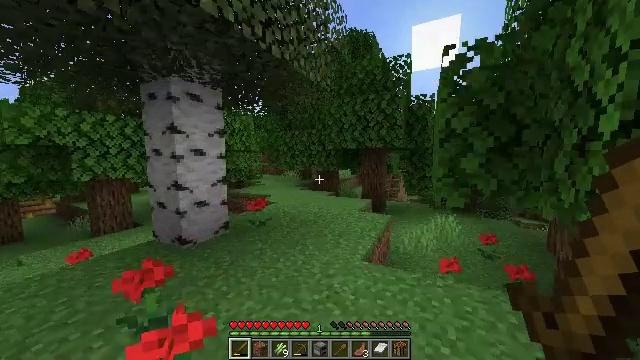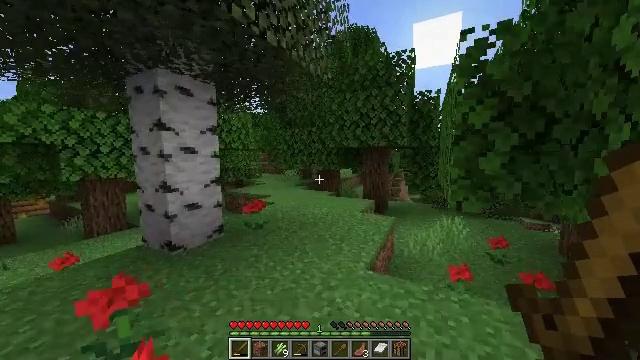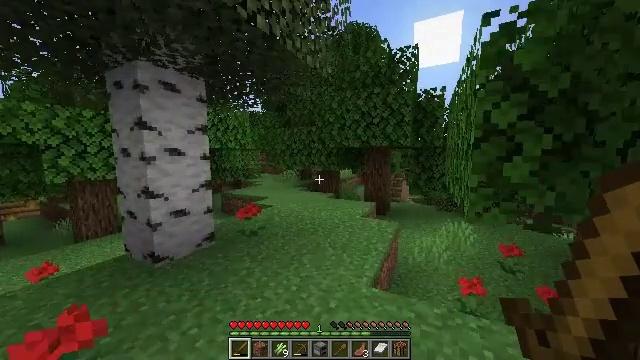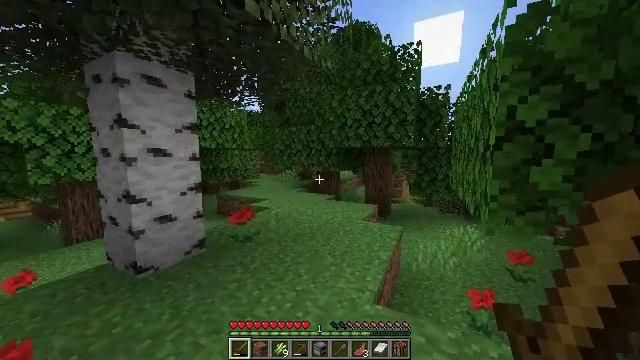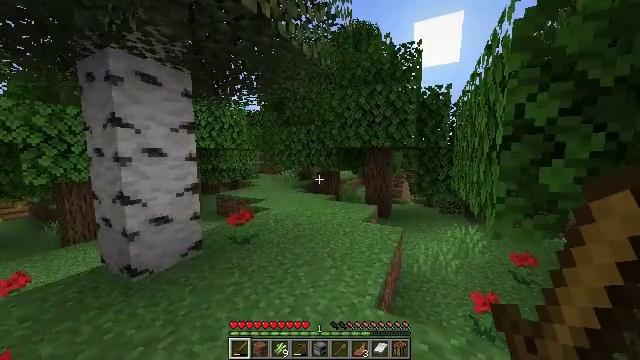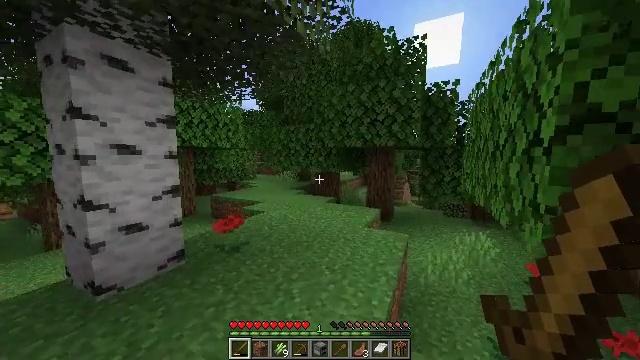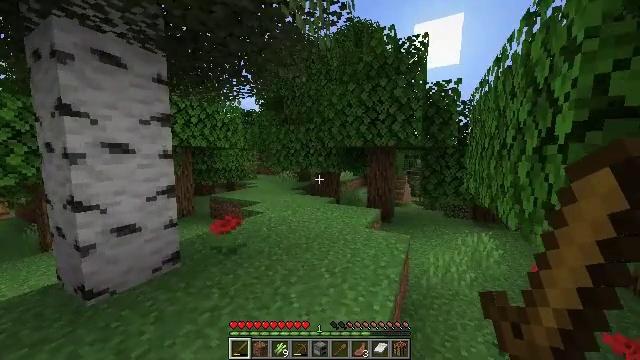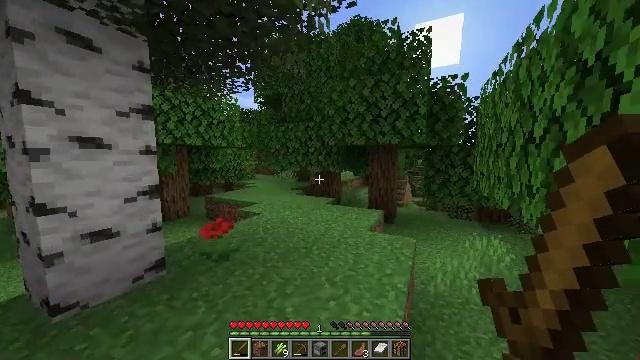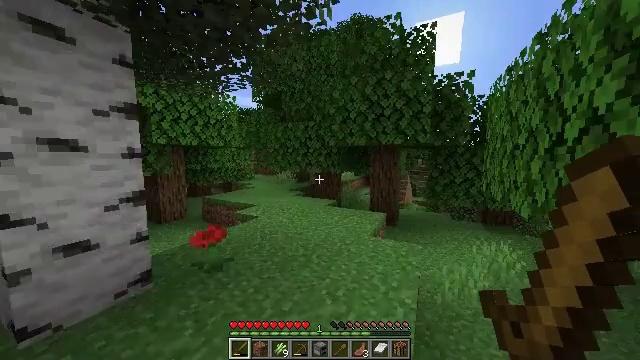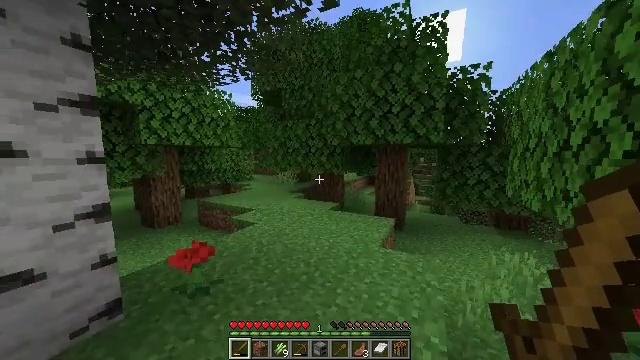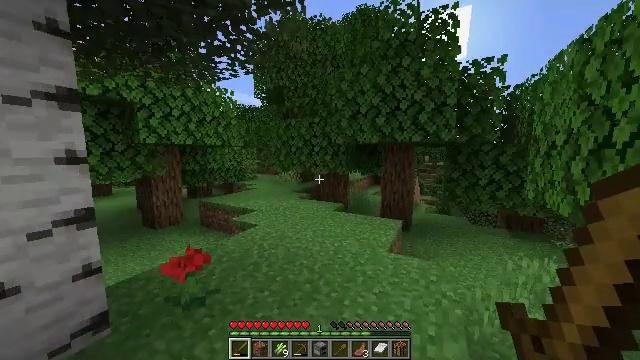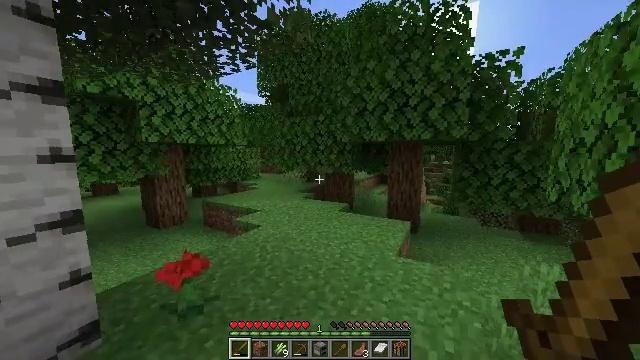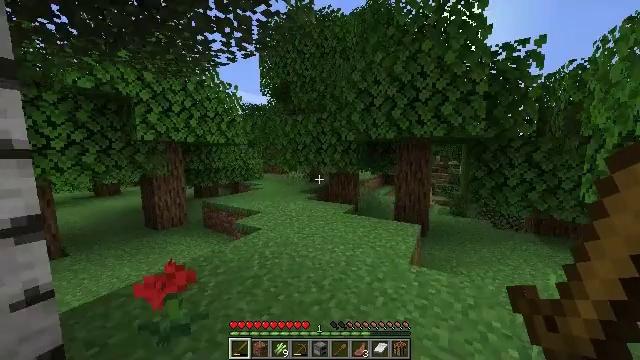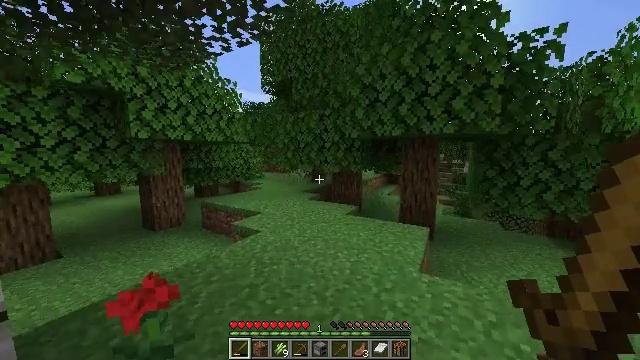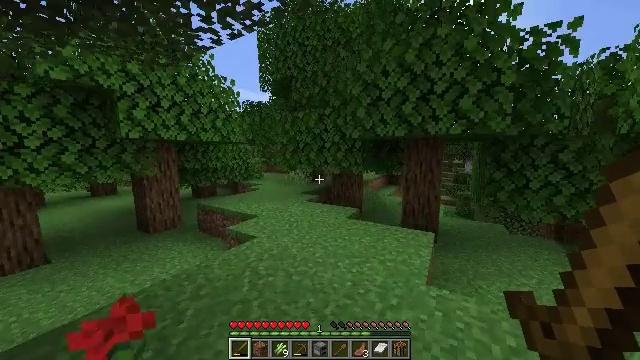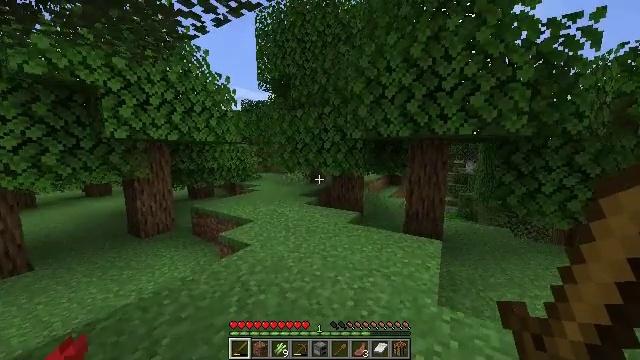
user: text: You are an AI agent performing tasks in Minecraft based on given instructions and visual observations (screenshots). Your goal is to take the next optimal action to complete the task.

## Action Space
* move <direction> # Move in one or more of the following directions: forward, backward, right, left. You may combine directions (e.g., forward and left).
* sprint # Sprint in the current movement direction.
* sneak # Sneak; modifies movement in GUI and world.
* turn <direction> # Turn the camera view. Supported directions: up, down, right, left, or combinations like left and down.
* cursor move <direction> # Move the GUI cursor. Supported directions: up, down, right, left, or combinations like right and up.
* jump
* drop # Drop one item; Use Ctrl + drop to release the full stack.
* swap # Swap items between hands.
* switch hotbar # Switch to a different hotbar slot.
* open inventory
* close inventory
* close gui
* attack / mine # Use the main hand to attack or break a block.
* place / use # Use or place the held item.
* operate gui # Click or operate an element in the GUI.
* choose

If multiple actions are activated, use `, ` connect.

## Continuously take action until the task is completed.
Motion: motion action
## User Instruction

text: Harvest sugar cane from the plant.
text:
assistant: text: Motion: move forward, sprint
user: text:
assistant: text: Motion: move forward, sprint
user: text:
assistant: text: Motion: move forward, sprint
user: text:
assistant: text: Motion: move forward, sprint
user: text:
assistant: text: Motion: move forward, sprint
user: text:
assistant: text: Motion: move forward, sprint
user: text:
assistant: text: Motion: move forward, sprint
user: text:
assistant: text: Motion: move forward, sprint
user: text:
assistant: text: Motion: move forward, sprint
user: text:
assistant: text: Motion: move forward, sprint
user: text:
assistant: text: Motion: move forward, sprint, turn left
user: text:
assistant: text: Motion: move forward, sprint
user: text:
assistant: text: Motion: move forward, sprint
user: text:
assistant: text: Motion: move forward, sprint
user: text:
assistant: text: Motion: move forward, sprint
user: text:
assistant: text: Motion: move forward, sprint
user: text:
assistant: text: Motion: move forward, sprint
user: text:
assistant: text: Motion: move forward, sprint
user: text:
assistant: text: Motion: move forward, sprint
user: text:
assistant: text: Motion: move forward, sprint
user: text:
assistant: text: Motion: move forward, sprint
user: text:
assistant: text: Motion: move forward, sprint
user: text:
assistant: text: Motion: move forward, sprint
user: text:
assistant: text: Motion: move forward, sprint
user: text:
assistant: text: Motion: move forward, sprint
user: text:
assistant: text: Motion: move forward, sprint
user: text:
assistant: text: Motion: move forward, sprint
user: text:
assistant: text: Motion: move forward, sprint
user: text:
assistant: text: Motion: move forward, sprint
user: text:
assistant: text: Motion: move forward, sprint, turn left